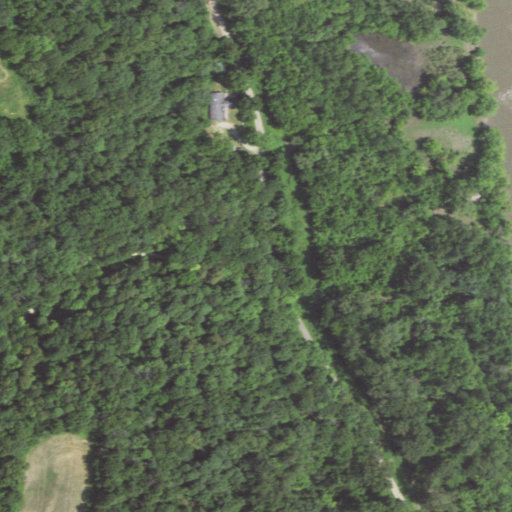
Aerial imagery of valley in Illinois named Church Hollow containing deciduous forest, woody wetlands, open development, herbaceous wetlands, low intensity development, and open water